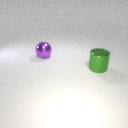
large purple metal sphere behind large green metal cylinder